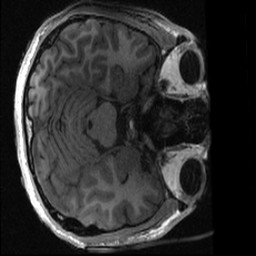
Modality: T1w
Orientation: axial
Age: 24
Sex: male